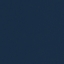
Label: SeaLake